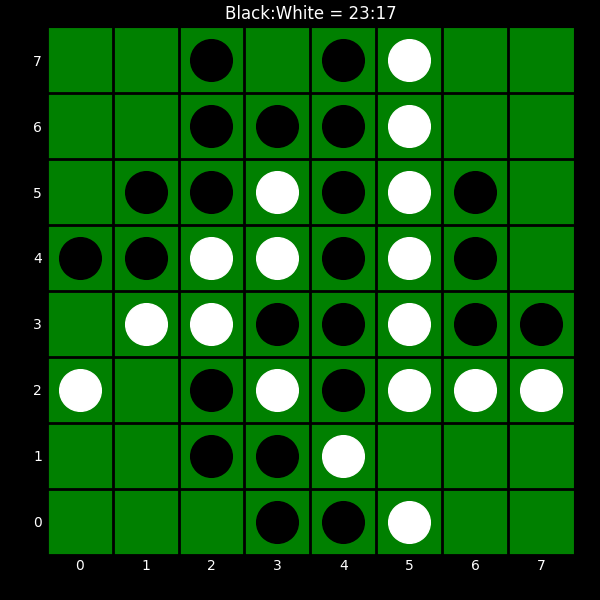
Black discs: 23
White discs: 17